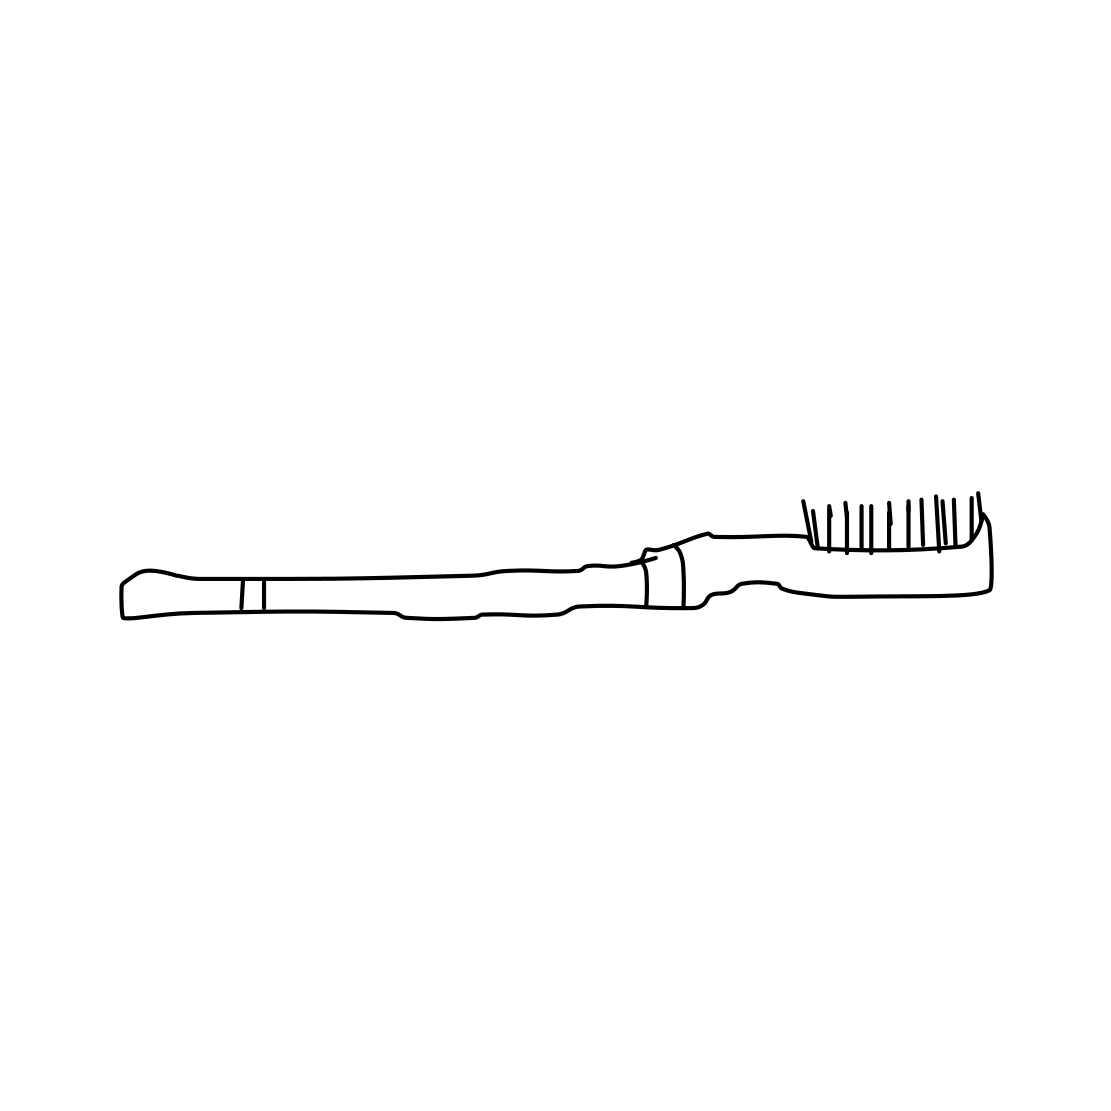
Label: toothbrush